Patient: sex M, age 64
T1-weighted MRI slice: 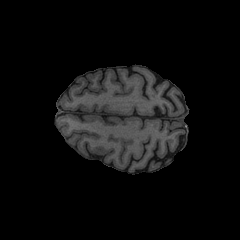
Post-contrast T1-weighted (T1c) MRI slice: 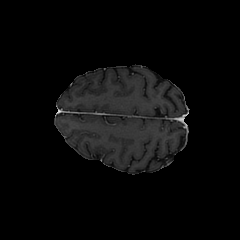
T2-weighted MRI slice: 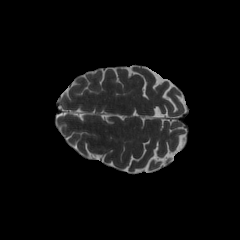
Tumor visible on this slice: no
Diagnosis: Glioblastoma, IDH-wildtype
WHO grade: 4